Question: In a typical index of articles (like a blog without excerpt) like this image:

those items should be a list ('<ul><li>') or just divs?
And also, they should be figure/figcaption? Because would make some sense, but also... picture is part of an artcile not the main content, so maybe title/description is not the caption of the image, but the caption of the article.
what do you think?
EDIT: a live example - <URL>
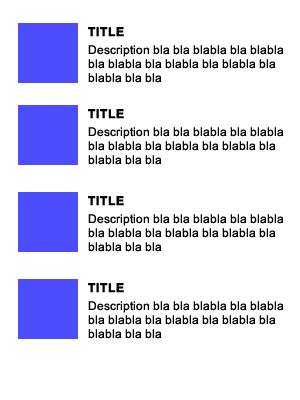
Answer: I'd use an 'article' for each snippet (i.e. a news teaser).
Each 'article' contains an 'h1' element for the heading, an 'img' element for the image, and 'p' element(s) for the text.
As you probably want to link to a full version, you could enclose all elements in one 'a' element (which is allowed in HTML5), or the heading etc. only.
So it could look like:
'''
<article>
<h1><a href="" title=""><!-- news title --></a></h1>
<img src="" alt="" />
<p><!-- news description --></p>
</article>
'''
Only use 'figure' if this image itself should have a separate caption. The news description (here contained in 'p') usually isn't the caption for that image.
You may change the order of the 'article' children. Thanks to the way sectioning elements work, the heading doesn't have to be the first element.
You may use an 'ul', but it's not necessary. 'ol', however, should only be used if the order is really meaningful for understanding the content (i.e. a different order would change the meaning of the document). Typical example: if the items are ranked by relevance (e.g. most relevant teaser at the top), you should use 'ol'.
---
Regarding <URL> if the teaser should be an 'article':
Don't confuse 'article' (HTML5 element) with the term "article" (English language). 'article' has a separate <URL> that doesn't necessarily have something to do with the understanding of the term "article".
The teaser should also be an 'article' - the teaser 'article' and the fulltext 'article' are 'article's, although they refer to the same entity.